Aerial crown-view tile of a tropical tree (Barro Colorado Island, Panama), acquired 20250217:
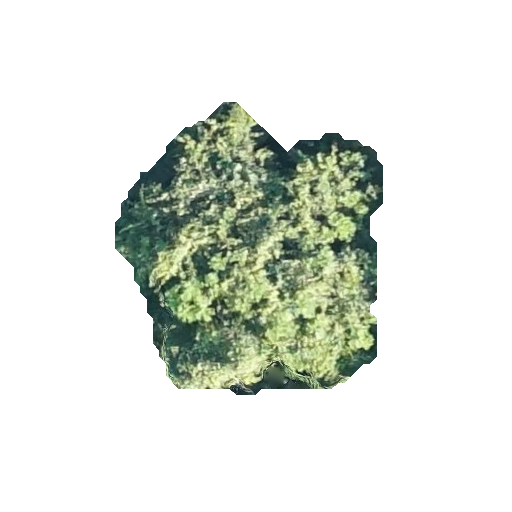
Species: Jacaranda copaia
GBIF accepted scientific name: Jacaranda copaia
Crown area: 86.559 m²